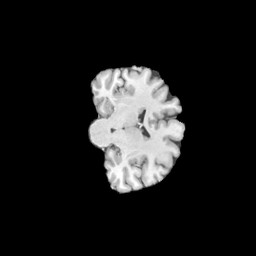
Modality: T1w
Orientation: coronal